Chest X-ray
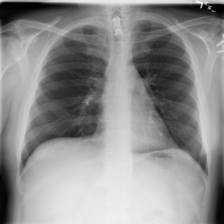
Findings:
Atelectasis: negative
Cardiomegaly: negative
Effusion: negative
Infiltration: negative
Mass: negative
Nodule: negative
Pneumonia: negative
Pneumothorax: negative
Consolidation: negative
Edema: negative
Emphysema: negative
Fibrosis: negative
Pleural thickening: negative
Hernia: negative